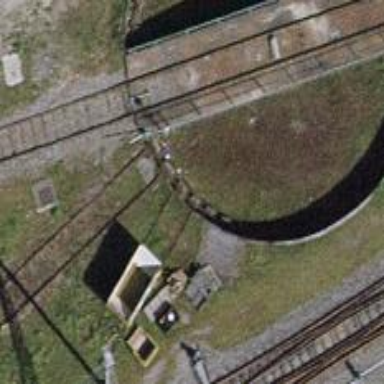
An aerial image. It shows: Railway yard used for servicing trains.